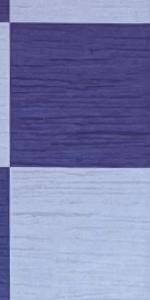
Label: Empty